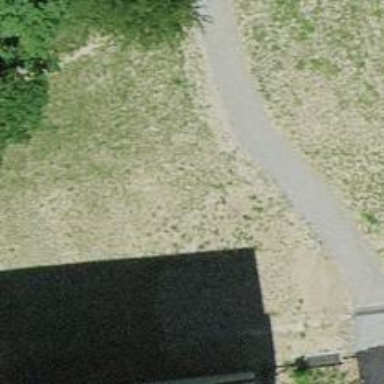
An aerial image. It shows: Footway with fine gravel surface.